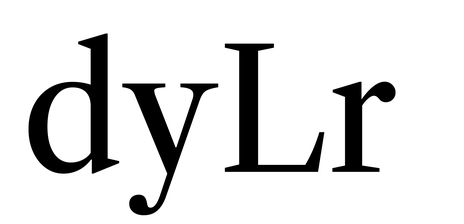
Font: LibreCaslonText_Regular